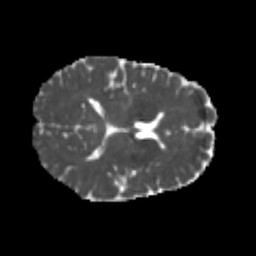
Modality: MD
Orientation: axial
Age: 21
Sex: female
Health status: healthy
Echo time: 0.074 s